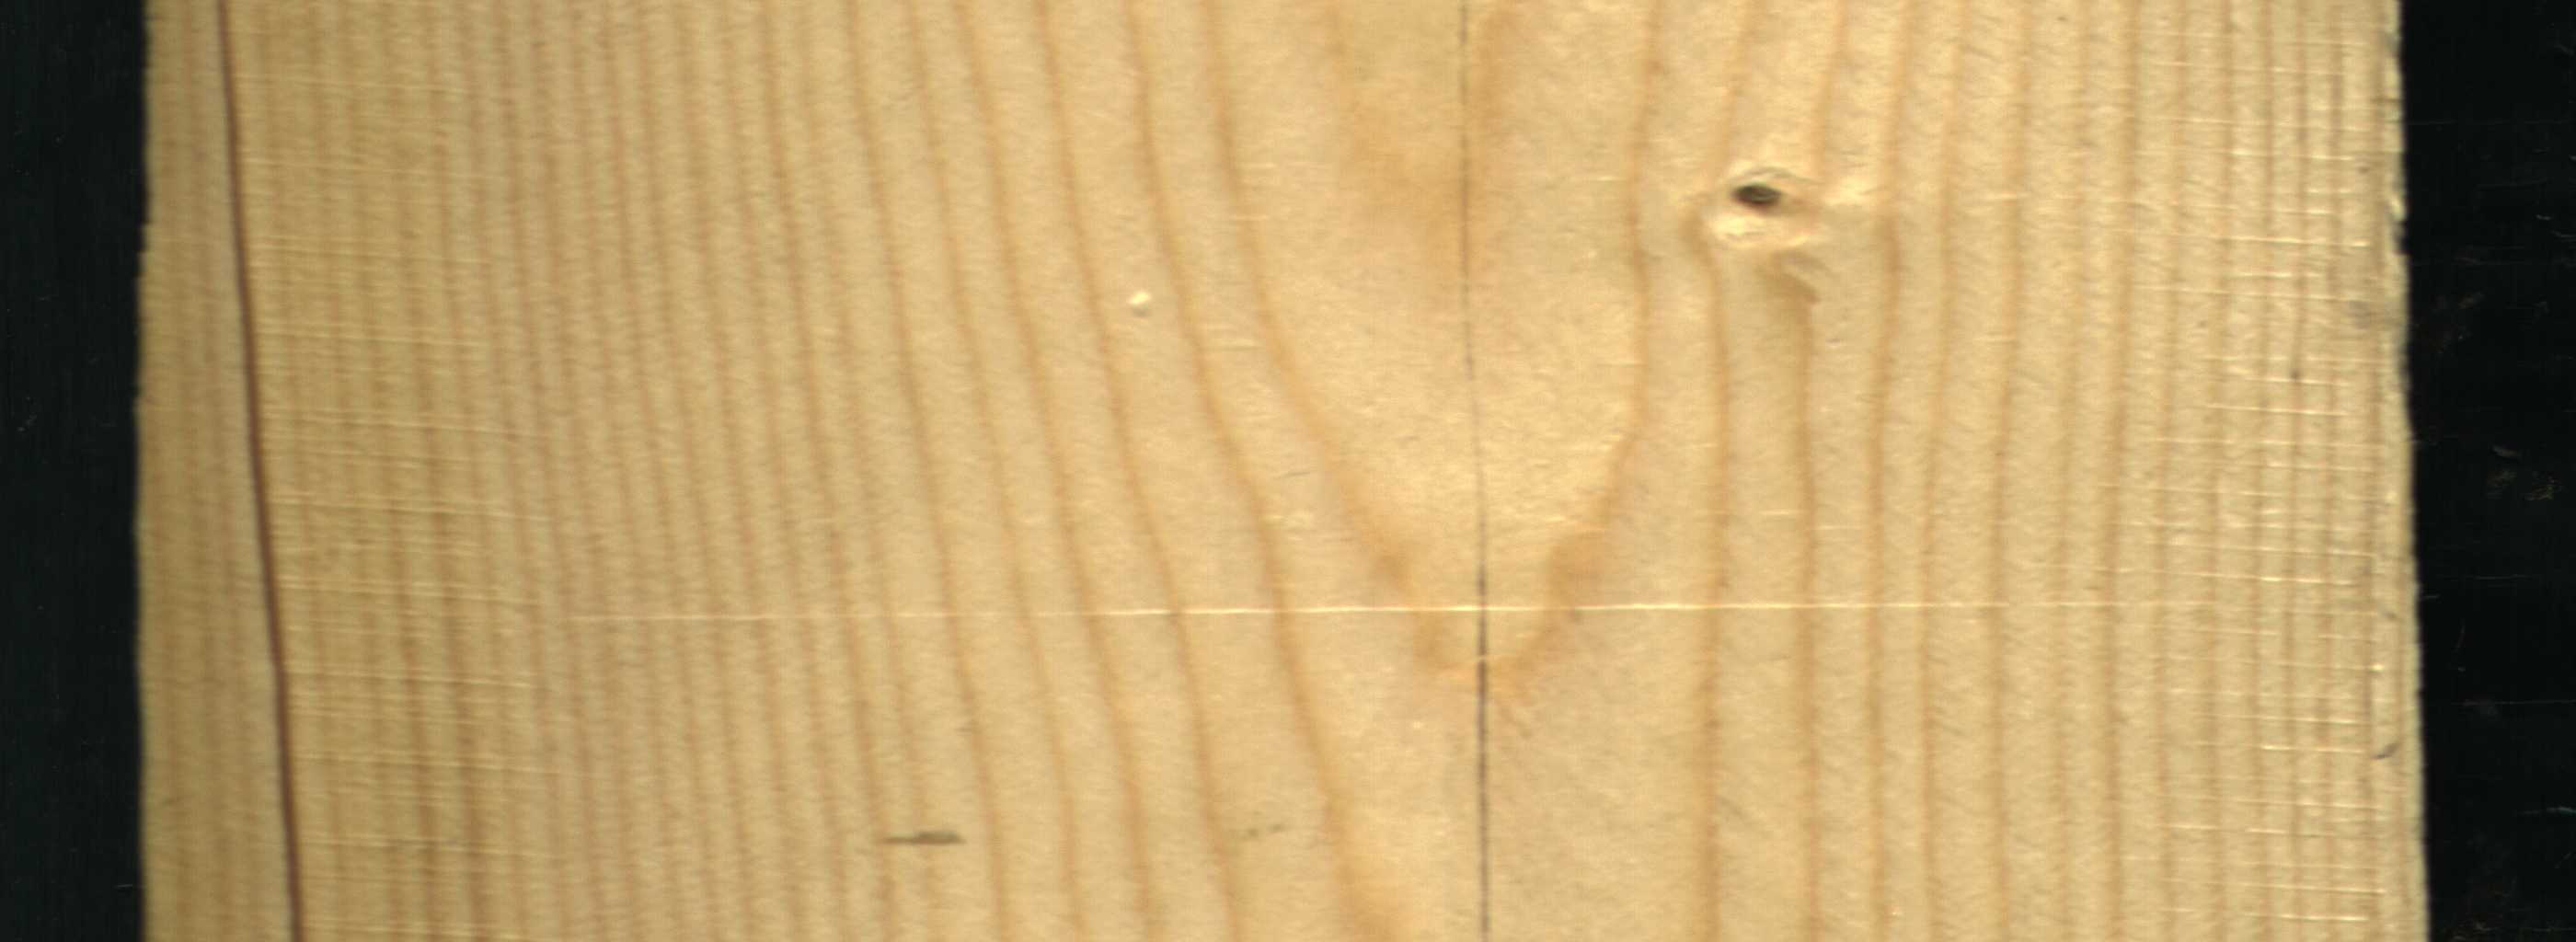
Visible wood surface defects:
resin
Crack
Live_Knot